Question: Please see <URL>
and the accepted question answer <URL>

As you can see all links(services, toolbox, and so including the work[at]play logo + contact us) is in this:
<URL>
<URL>
I wish to have normal html links.. so I have normal services. And it have anything to do with the sprite-nav.png.
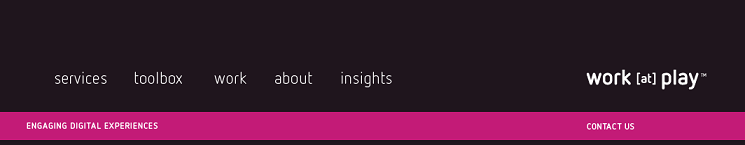
Answer: Those already HMTL links, just wrapped with list. All you need to do is only modify the CSS.
I did it for you, you can replace old style with this one:
'''
/* Resetter */
ol, ul, li, a {
background: transparent;
border: 0px;
font-size: 100%;
margin: 0px;
outline: 0px;
padding: 0px;
vertical-align: baseline;
}
ul, li {
list-style-type: none;
}
/* Body */
body {
background-image: url(http://www.workatplay.com/sites/all/themes/play/css/schemes/pink/bg-home.png);
font:13px Verdana;
}
/* Header */
.header {
margin: 0px auto;
position: relative;
width: 1000px;
}
.header ul li {
float: left;
}
.header ul li a {
background-position: 0% 0%;
background-repeat: no-repeat;
cursor: pointer;
display: block;
color:white;
text-decoration:none;
padding:10px;
}
.header ul li:hover {
background:red;
}
/* Nav */
ul#nav {
height: 80px;
margin-top: 80px;
-webkit-padding-start: 10px;
display: block;
}
ul#nav li.home {
float: right;
}
/* Sub Nav */
ul#nav-sub {
background: transparent url(http://www.workatplay.com/sites/all/themes/play/css/schemes/pink/sprite-nav.png) no-repeat scroll 0px -160px;
}
ul#nav-sub {
background-position: 0px -160px;
background-repeat: no-repeat;
height: 40px;
}
ul#nav-sub li {
margin-top:10px;
}
ul#nav-sub li.contact {
float: right;
}
'''